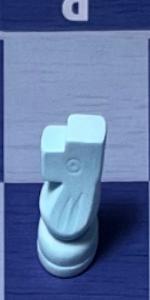
Label: Knight_White